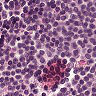
Metastatic tissue present: no